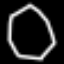
Label: octagon